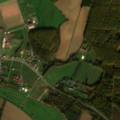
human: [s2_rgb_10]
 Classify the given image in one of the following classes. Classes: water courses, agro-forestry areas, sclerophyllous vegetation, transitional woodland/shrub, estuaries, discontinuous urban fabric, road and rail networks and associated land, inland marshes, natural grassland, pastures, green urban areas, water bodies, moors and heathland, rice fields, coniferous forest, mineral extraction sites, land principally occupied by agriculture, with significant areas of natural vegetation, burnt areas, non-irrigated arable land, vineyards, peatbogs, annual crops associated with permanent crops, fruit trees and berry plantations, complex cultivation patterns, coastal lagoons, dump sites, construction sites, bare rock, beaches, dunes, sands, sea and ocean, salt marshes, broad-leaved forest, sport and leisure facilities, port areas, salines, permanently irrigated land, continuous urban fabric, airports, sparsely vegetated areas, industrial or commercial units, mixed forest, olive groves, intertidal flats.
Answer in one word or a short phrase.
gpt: discontinuous urban fabric, non-irrigated arable land, land principally occupied by agriculture, with significant areas of natural vegetation, broad-leaved forest, mixed forest